Question: In Asian Microsoft Windows like Korean, Japanese, Chinese, IME has a Chinese character converter.
For instance, In Korean Windows, it contains Chinese character dictionary internally.

how can i access and getting information to this internal dictionary?
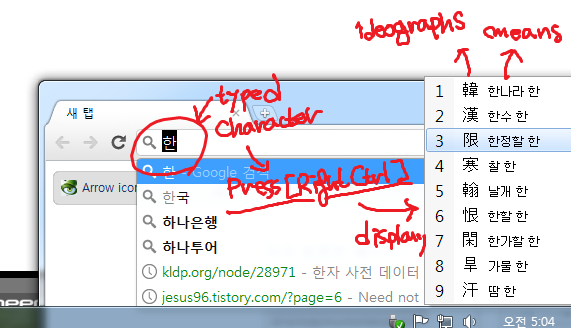
Answer: <URL>